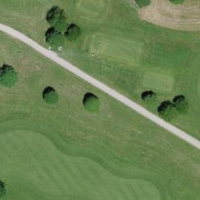
EUNIS habitat code: 53
Species observed at this site:
Prunus padus